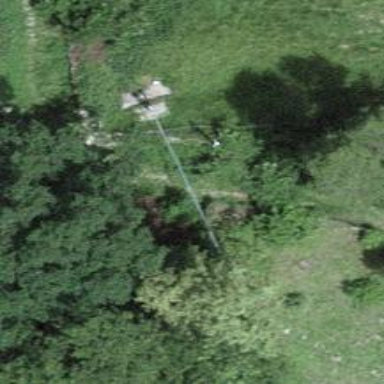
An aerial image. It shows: Fence supported by something.